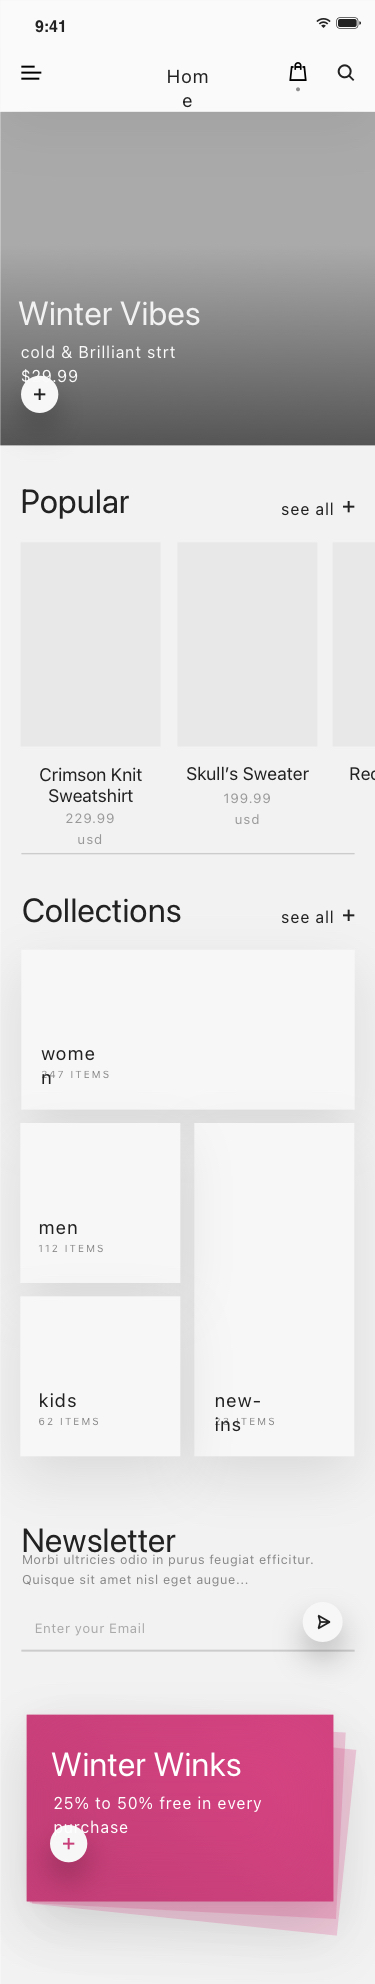
Text in this UI design:
25% to 50% free in every purchase
Winter Winks
Enter your Email
Morbi ultricies odio in purus feugiat efficitur. Quisque sit amet nisl eget augue...
Newsletter
247 items
women
23 items
new-ins
112 items
men
62 items
kids
see all
Collections
199.99 usd
Red Blouseer
199.99 usd
Skull’s Sweater
229.99 usd
Crimson Knit Sweatshirt
see all
Popular
cold & Brilliant strt $29.99
Winter Vibes
account
saved
scan
home
Home
9:41